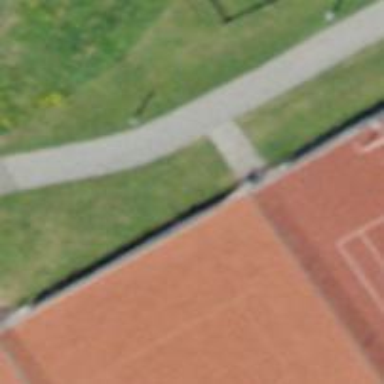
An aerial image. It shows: Paved path.